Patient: sex F, age 63
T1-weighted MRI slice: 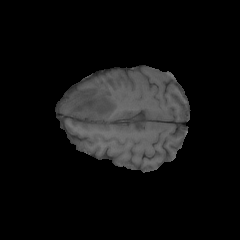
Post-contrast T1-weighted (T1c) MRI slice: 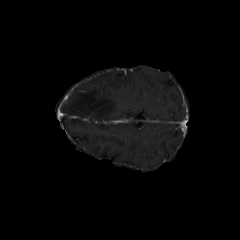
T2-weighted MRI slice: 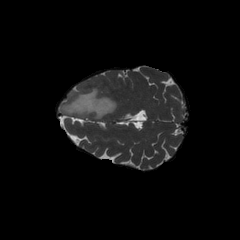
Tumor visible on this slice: yes
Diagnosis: Glioblastoma, IDH-wildtype
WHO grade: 4